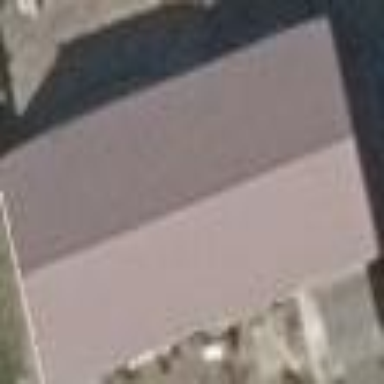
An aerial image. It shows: Shed building with gabled grey roof.